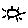
Label: sun